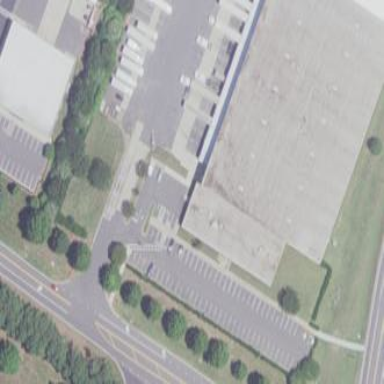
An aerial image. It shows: Warehouse.